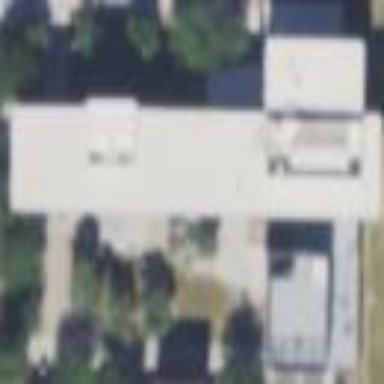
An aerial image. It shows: College building.